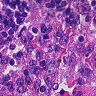
Metastatic tissue present: no